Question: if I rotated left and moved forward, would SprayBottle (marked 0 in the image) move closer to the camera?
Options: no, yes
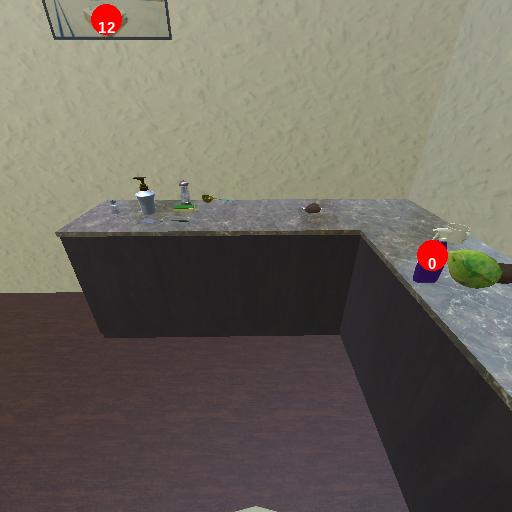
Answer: no